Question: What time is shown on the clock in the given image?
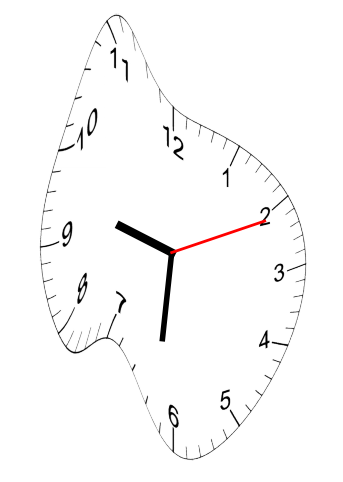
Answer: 09:31:11